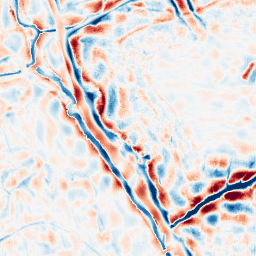
Category: wavelet
Decomposition family: wavelet_dwt
Decomposition parameters: wavelet: db8
level: 4
Upsampling method: fft_zeropad
Upsampling parameters: scale: 4
Upsampling scale: 4